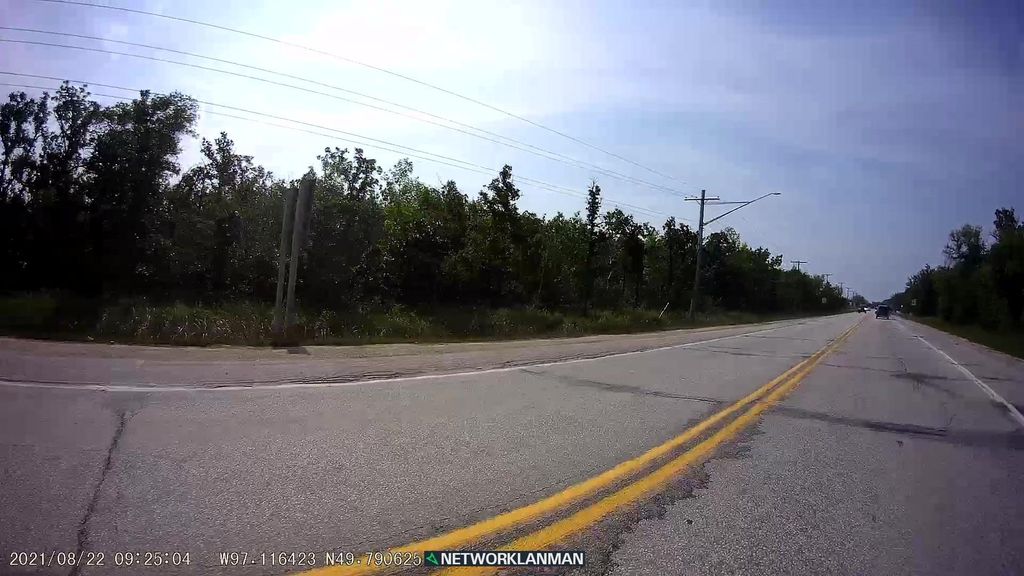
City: winnipeg